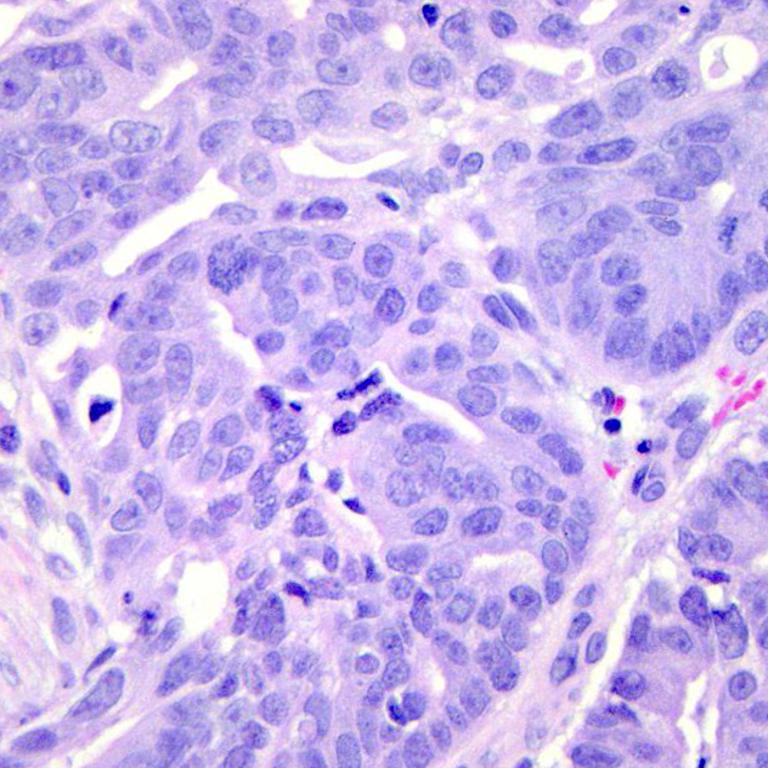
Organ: colon
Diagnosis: adenocarcinomas